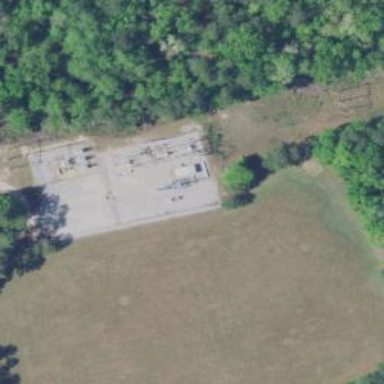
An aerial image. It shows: There is fence around switching substation.